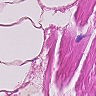
Metastatic tissue present: no